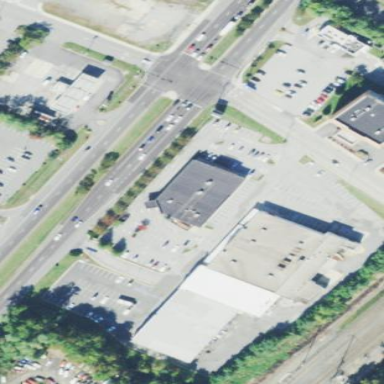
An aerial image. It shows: Retail area.